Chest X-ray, AP view. Patient: 53 years old, sex M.
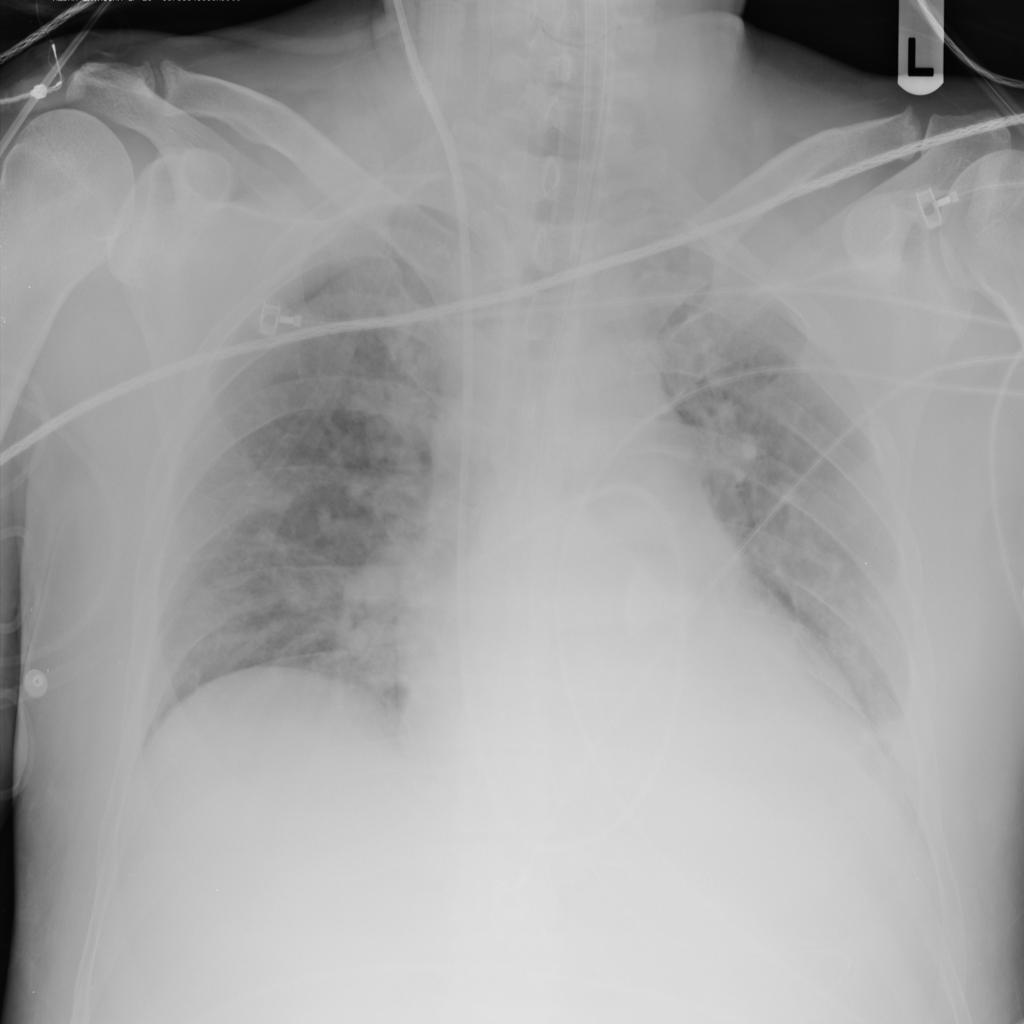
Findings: Effusion, Infiltration